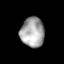
Tissue: lung
Cell type: Epithelial cells
Senescence score: 0.1758
Nuclear area (px): 696
Mean DAPI intensity: 165.783